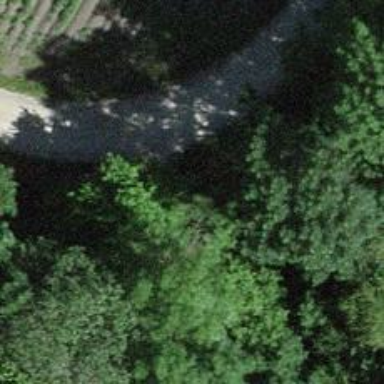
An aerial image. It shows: Path on bridge.